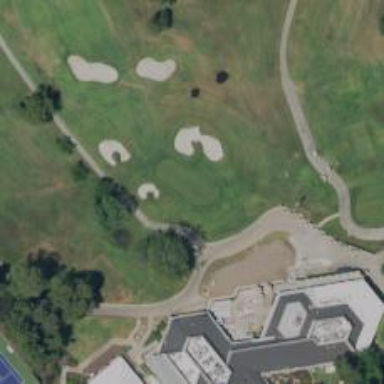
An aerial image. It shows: View of golf hole.